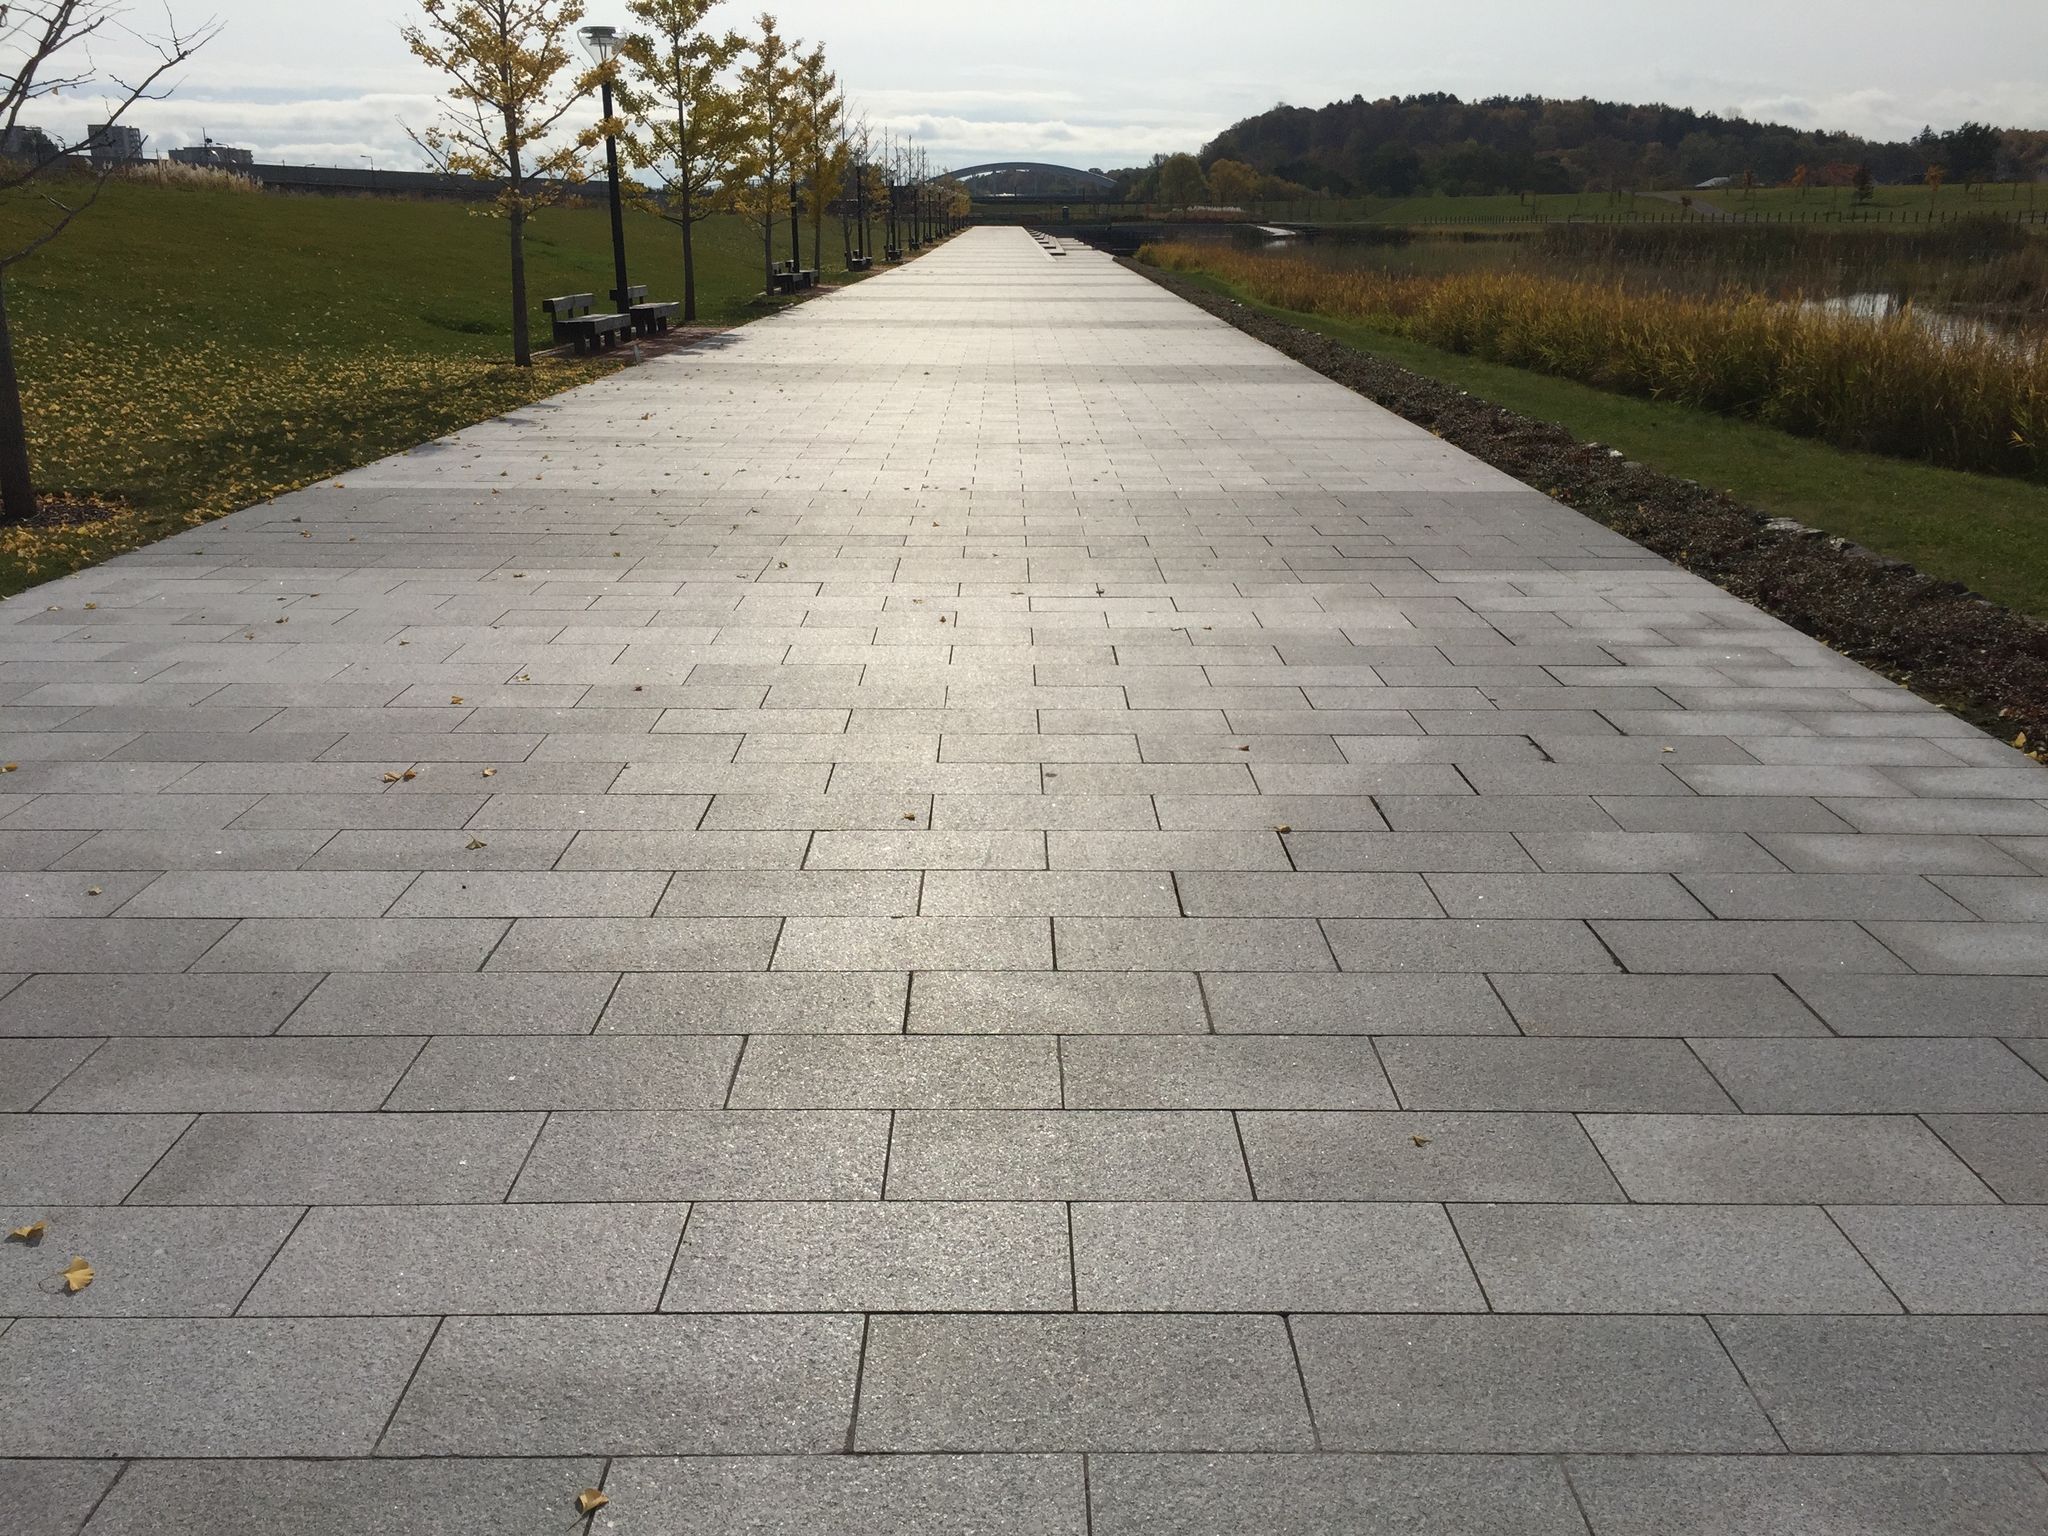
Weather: clear
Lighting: day
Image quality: good
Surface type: walking surface
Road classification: pedestrian, footway, path
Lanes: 1.0
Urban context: urban centre
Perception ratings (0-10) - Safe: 9.78, Lively: 2.94, Beautiful: 9.5, Boring: 3.4, Depressing: 3.37, Wealthy: 7.41